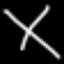
Label: line